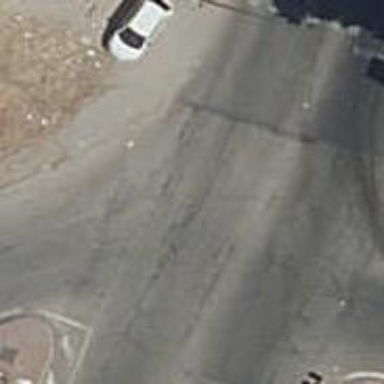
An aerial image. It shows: Secondary road with sidewalks on both sides.